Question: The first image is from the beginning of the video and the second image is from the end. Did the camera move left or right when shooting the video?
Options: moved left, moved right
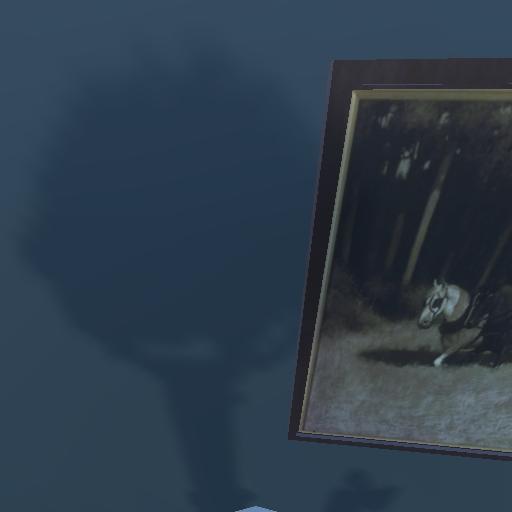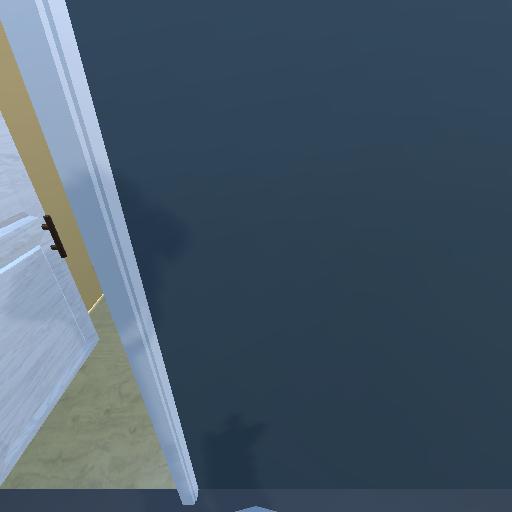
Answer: moved left